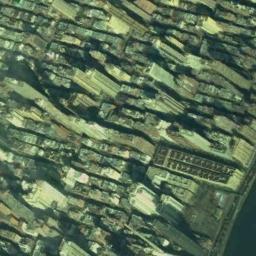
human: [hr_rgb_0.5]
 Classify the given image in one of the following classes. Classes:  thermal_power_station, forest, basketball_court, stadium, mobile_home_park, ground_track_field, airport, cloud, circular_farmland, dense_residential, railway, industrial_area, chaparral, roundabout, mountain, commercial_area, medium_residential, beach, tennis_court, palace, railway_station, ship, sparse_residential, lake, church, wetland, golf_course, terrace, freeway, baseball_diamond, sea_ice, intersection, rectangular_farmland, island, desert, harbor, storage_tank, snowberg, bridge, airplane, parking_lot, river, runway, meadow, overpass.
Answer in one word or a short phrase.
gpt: commercial_area